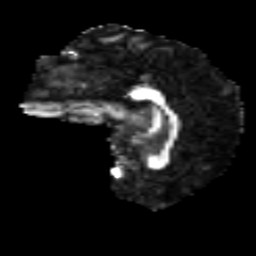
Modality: FA
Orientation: sagittal
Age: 20
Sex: female
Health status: ill
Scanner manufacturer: ge
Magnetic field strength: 3 T
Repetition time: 6.956 s
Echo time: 0.0823 s